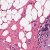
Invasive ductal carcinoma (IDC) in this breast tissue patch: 0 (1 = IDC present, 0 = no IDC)